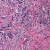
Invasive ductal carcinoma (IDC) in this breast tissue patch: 1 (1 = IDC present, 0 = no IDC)